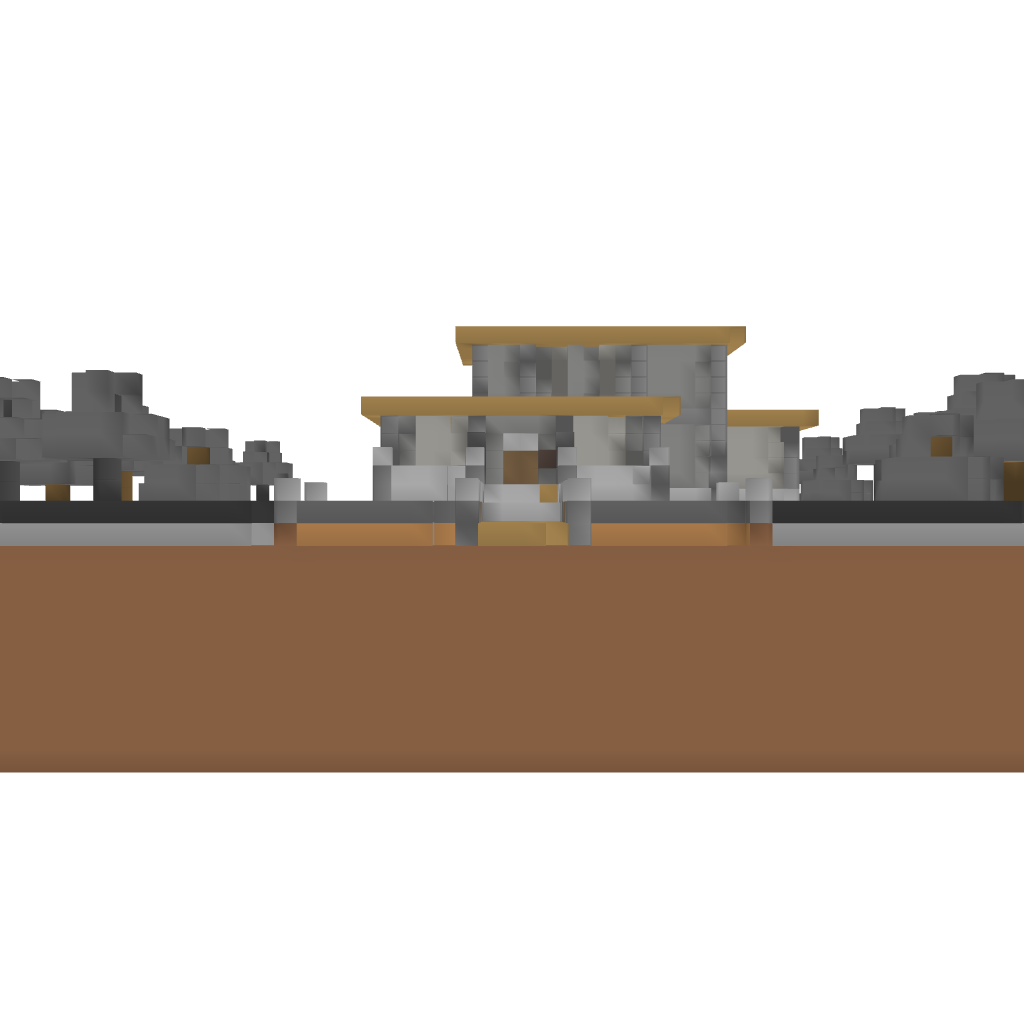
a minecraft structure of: Modern 2 story house above small pond